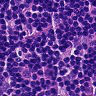
Metastatic tissue present: no